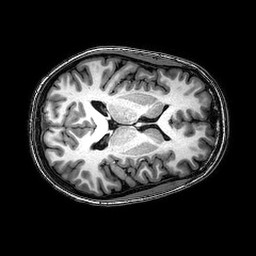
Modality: T1w
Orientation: axial
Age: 20
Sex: female
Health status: healthy
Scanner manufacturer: philips
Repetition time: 0.008163 s
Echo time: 0.00373 s